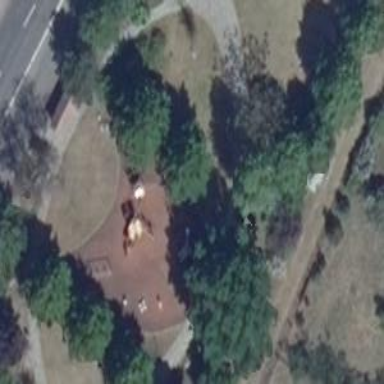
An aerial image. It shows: Playground area for leisure activities on the land.